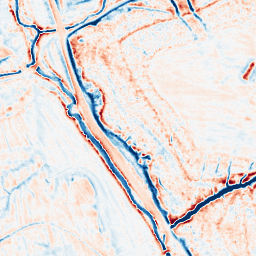
Category: edge_preserving
Decomposition family: anisotropic_diffusion
Decomposition parameters: iterations: 20
kappa: 50
gamma: 0.2
Upsampling method: cubic_mitchell
Upsampling parameters: scale: 2
Upsampling scale: 2